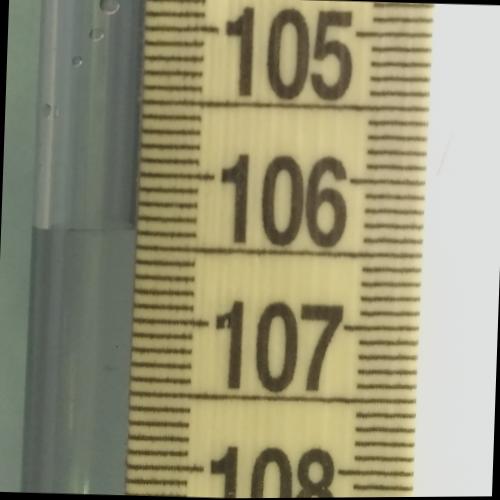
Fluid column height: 106.4 cm